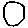
Label: circle